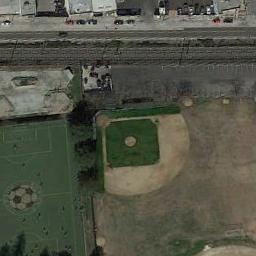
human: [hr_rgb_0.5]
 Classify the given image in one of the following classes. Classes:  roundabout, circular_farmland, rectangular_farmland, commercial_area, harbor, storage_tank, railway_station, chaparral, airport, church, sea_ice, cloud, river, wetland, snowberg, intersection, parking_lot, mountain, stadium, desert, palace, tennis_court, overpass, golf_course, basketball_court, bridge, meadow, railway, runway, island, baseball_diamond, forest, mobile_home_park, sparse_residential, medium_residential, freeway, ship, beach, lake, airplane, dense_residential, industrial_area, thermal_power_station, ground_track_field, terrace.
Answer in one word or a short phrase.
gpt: baseball_diamond